Interaction volume radius: 10 \u00c5
Interaction volume height: 20 \u00c5
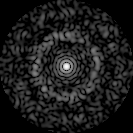
Disorder parameter: 0.8485